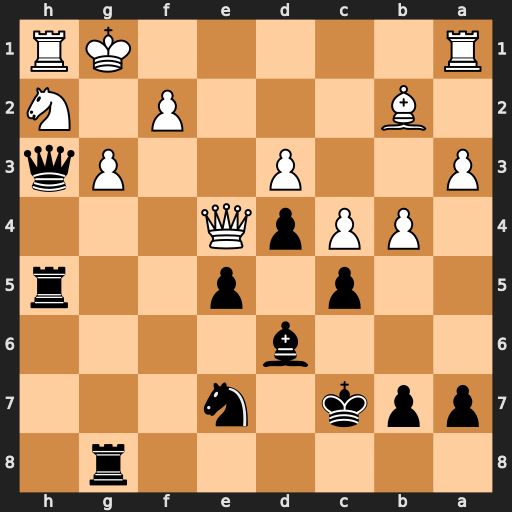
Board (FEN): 6r1/ppk1n3/3b4/2p1p2r/1PPpQ3/P2P2Pq/1B3P1N/R5KR
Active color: b
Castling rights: -
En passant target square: -
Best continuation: Rxg3+ fxg3 Qxg3+ Qg2 Qe3+ Qf2 Rg5+